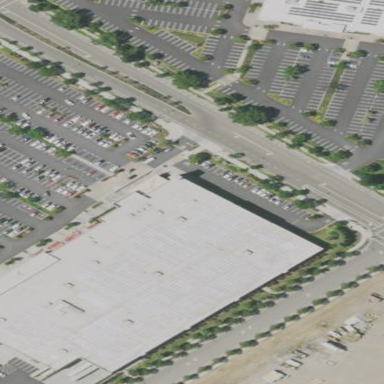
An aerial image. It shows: Retail building housing department store.